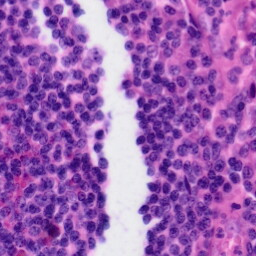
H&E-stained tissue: Tonsil